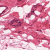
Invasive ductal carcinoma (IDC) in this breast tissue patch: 0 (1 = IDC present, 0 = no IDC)